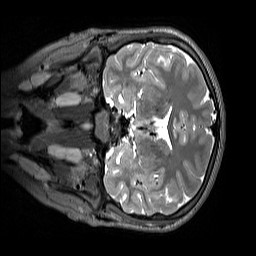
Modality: T2w
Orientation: coronal
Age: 11
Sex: female
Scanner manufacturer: siemens
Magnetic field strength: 3 T
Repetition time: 3.2 s
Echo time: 0.408 s